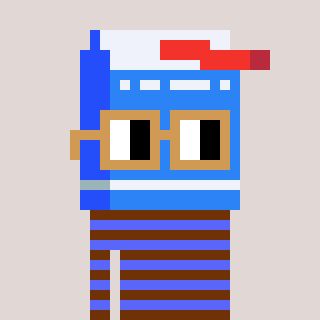
a pixel art character with square brown glasses, a milk-shaped head and a purple-colored body on a warm background